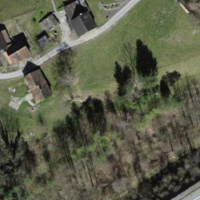
EUNIS habitat code: 41
Species observed at this site:
Iris sibirica